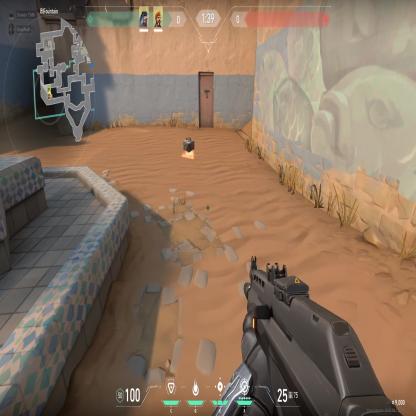
Label: dropped spike